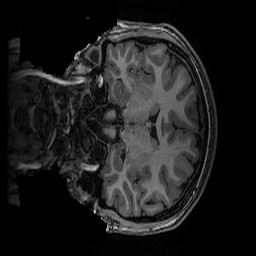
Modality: T1w
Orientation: coronal
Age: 17
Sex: female
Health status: ill
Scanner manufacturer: ge
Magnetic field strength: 3 T
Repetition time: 0.007664 s
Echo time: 0.00342 s